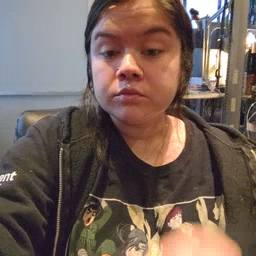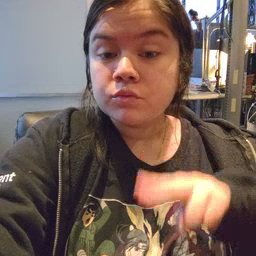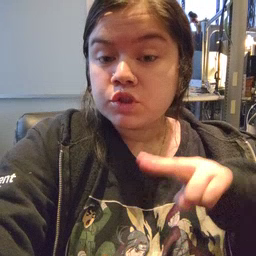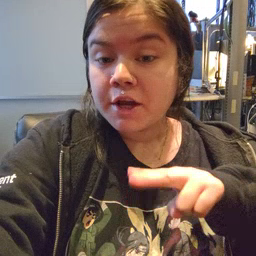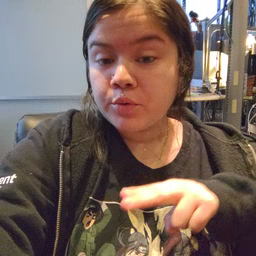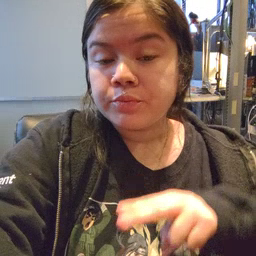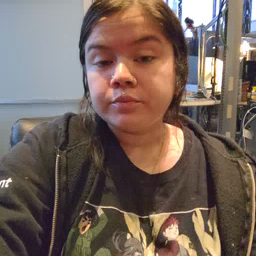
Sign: chair